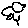
Label: bird